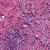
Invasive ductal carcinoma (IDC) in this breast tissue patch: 1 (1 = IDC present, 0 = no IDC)